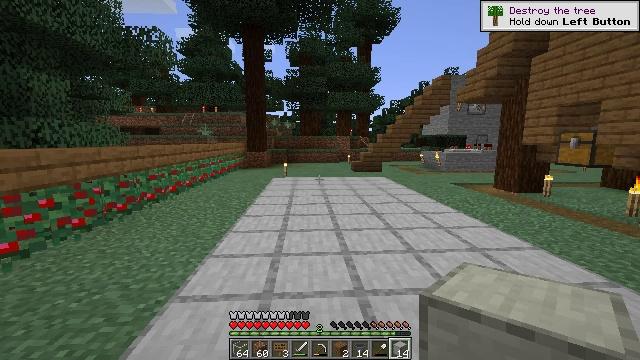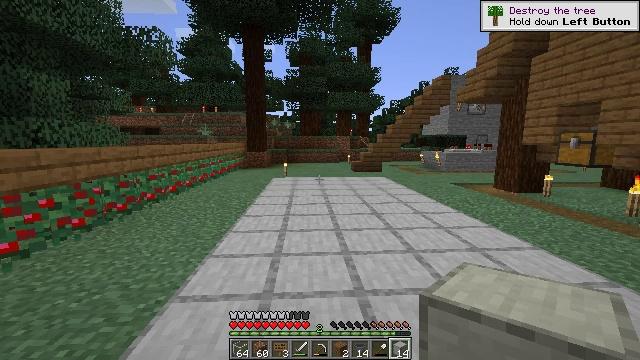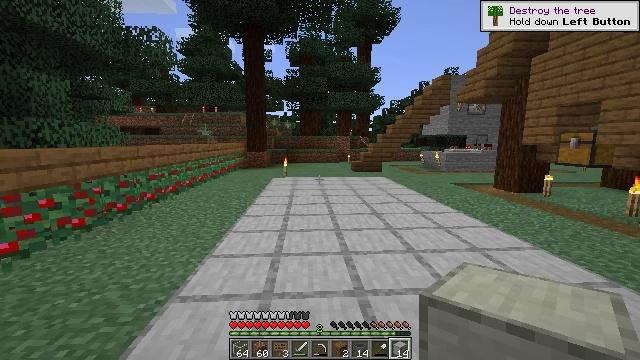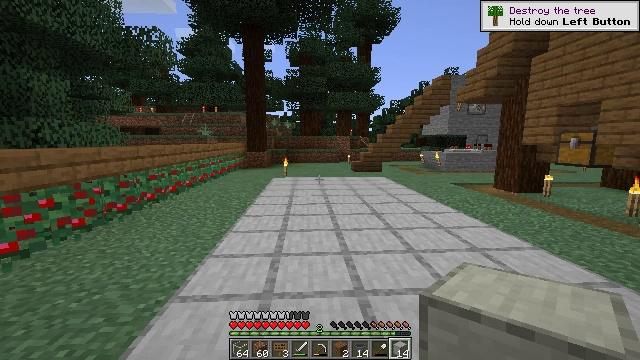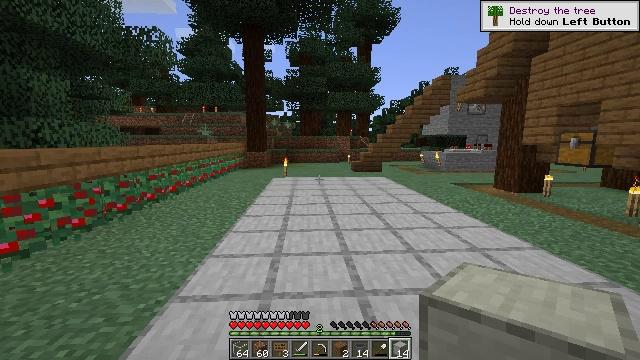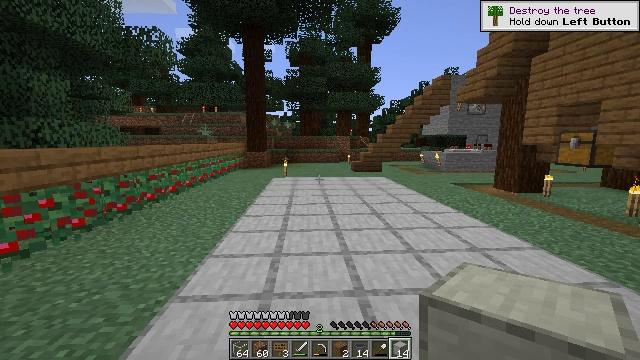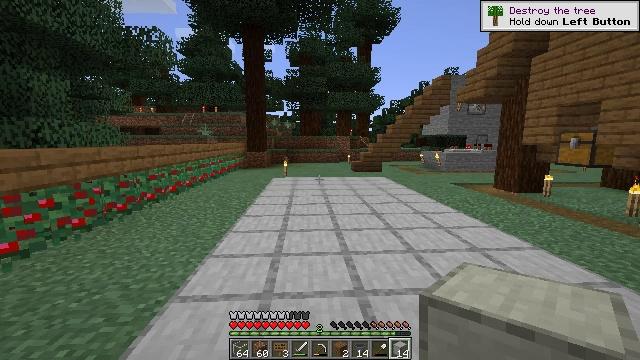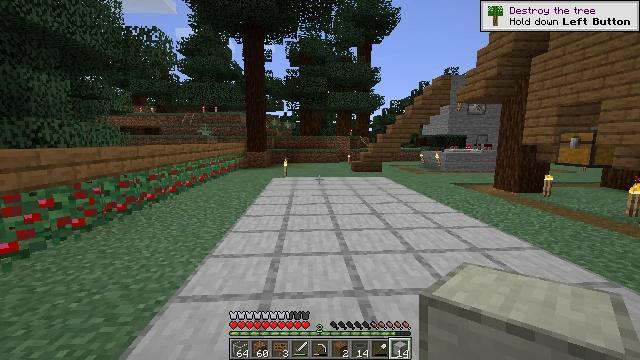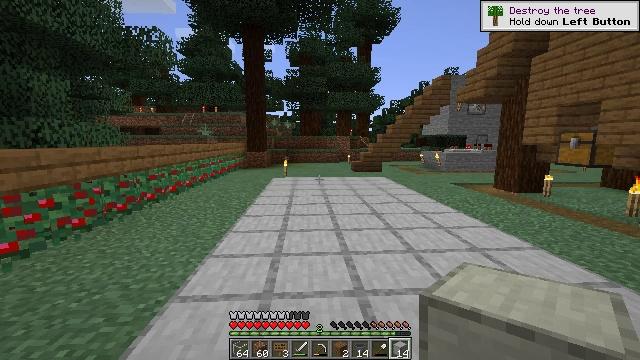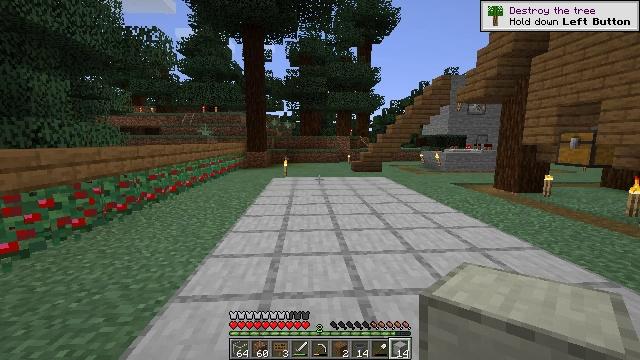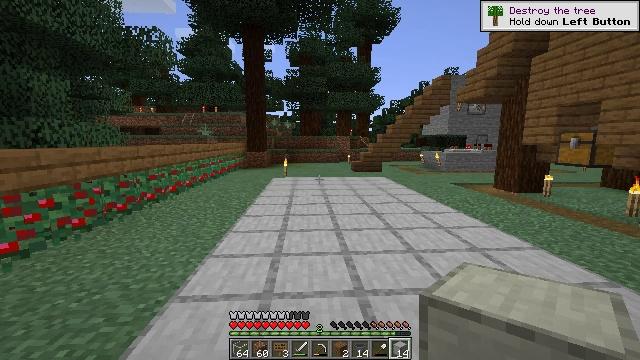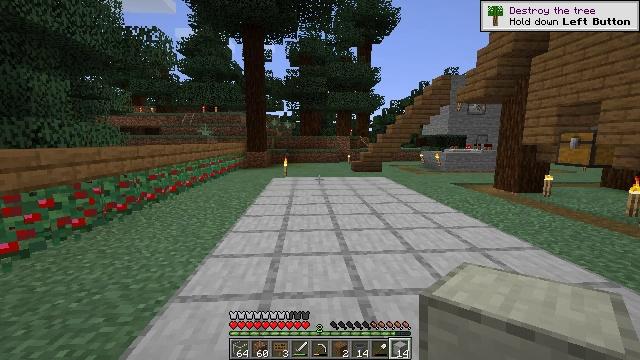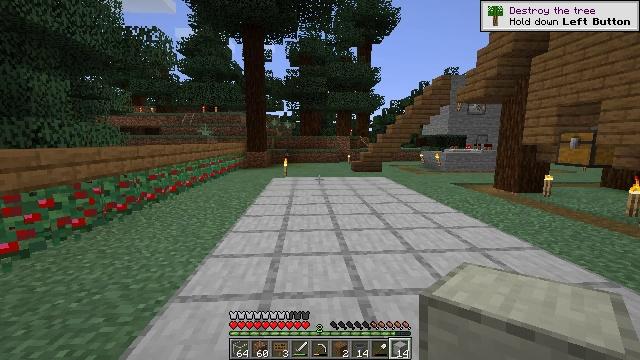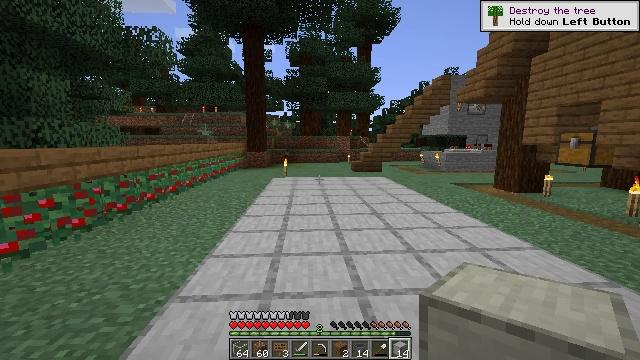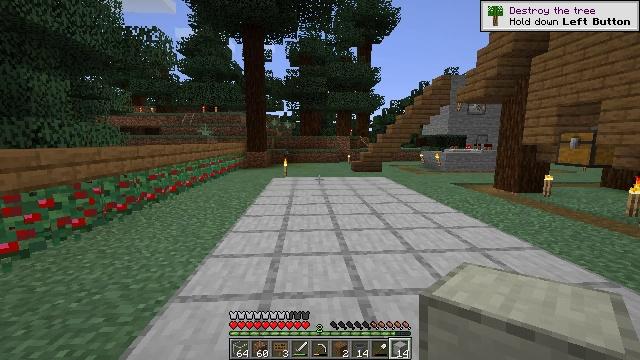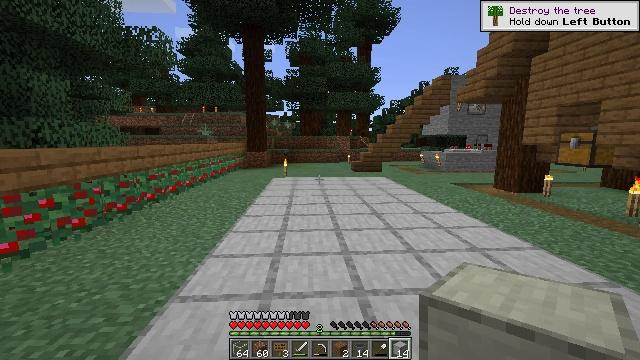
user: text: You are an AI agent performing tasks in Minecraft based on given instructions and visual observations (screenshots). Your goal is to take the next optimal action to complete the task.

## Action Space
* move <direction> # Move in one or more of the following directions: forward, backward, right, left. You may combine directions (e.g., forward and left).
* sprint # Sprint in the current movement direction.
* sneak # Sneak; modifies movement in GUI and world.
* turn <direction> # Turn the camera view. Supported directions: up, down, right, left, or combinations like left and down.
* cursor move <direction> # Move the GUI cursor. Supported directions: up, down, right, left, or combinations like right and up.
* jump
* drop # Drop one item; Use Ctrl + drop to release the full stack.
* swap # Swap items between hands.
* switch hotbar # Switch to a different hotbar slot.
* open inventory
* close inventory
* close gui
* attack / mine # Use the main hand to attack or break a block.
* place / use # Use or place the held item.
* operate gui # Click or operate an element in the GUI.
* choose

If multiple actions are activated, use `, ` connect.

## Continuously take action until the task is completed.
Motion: motion action
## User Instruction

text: Attack the smooth stone block to break it.
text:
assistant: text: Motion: no_op
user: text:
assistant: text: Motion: no_op
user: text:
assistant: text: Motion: no_op
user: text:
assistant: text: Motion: no_op
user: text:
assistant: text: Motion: no_op
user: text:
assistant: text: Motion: no_op
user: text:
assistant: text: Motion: no_op
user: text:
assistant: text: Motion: no_op
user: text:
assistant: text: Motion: no_op
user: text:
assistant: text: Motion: no_op
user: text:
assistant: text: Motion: no_op
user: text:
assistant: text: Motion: no_op
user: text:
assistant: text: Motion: no_op
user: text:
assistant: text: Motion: no_op
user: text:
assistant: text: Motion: no_op
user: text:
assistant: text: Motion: no_op
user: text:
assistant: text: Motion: no_op
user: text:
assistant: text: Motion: no_op
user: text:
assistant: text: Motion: no_op
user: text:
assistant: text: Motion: no_op
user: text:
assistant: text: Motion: no_op
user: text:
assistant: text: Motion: no_op
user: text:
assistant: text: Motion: no_op
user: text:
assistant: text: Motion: no_op
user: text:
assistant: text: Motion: no_op
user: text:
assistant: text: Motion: no_op
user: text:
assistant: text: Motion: no_op
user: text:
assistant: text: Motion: no_op
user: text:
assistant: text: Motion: no_op
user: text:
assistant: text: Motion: no_op